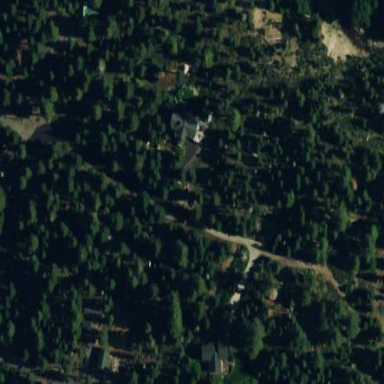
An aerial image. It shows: Woodland with evergreen needle-leaved trees.